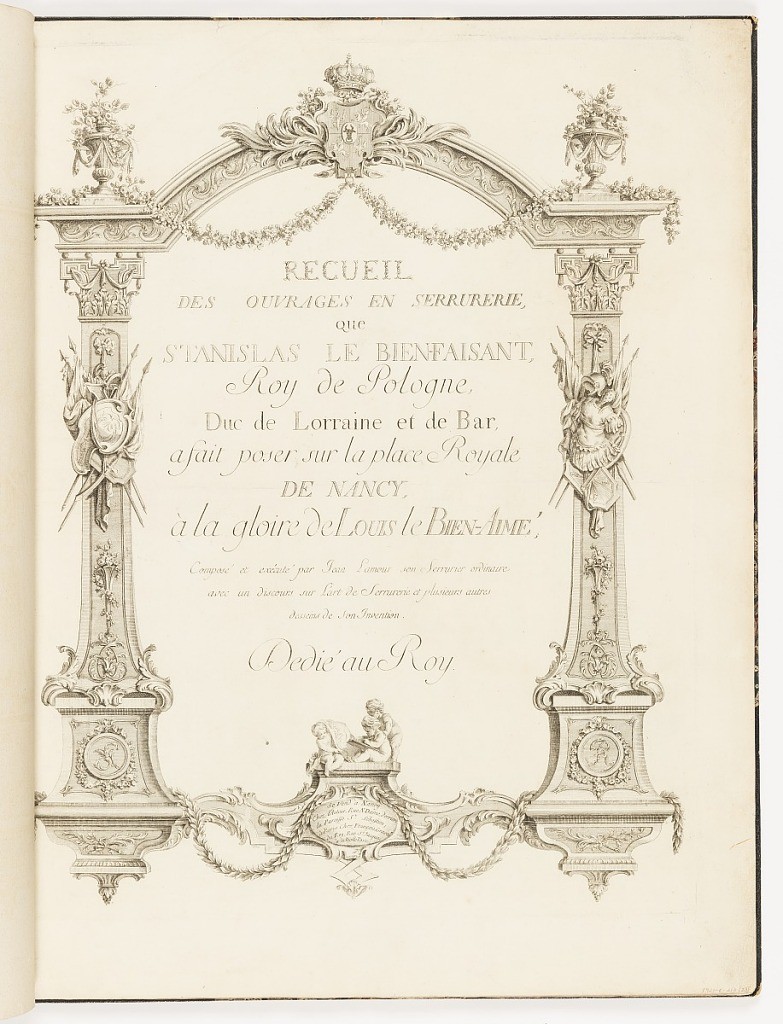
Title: Title Page
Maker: Jean Lamour, French, 1698–1771
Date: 1767–68
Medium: Etching and engraving on laid paper
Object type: Print
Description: Title page, lettering within a decorative architectural frame, with two columns supporting an arch, wiht a crowned coat of arms in the center, a hanging garland of flowers, acanthus scrolls and two vases of flowers above each column. The capitals are decorated with greek keys, drapery and acanthus leaves, and the columns are flanked with military trophies, vases with flowers and acanthus leaf motifs with shells and scrolls. The bases of the columns are decorated with roundels surrounded by flowers, the left roundel has the letter S and the right, the letter R, modelled from acanthus leaves. The bottom of the frame has a central cartouche with lettering, and three putti on top, with a garland of leaves and acanthus scrolls.